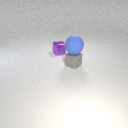
small gray rubber cube to the right of small purple metal cube